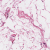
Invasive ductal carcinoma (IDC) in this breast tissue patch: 0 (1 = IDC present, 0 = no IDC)